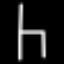
Label: chair